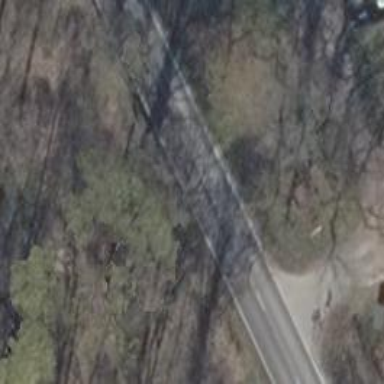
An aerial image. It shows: Emergency access point on the road.